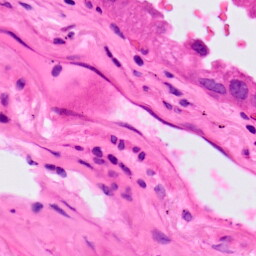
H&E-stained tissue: Lung